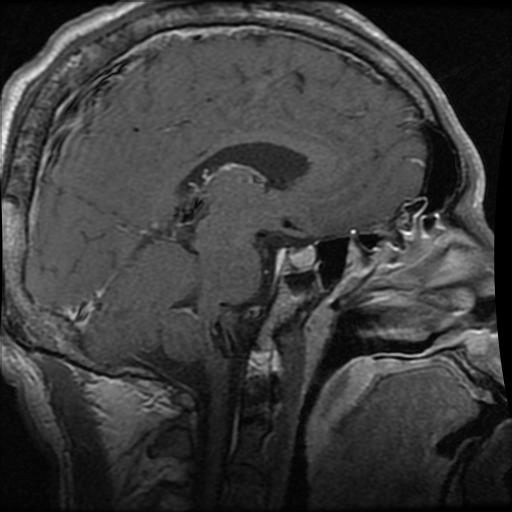
Label: pituitary